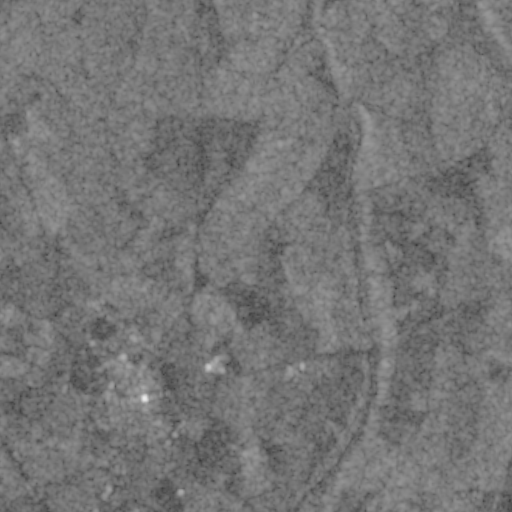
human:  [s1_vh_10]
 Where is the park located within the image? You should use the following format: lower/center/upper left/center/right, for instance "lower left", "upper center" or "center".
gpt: The park is located in the lower left of the image.
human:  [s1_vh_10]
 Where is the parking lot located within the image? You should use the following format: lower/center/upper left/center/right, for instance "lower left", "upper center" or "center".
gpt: The parking lot is located in the lower left of the image.
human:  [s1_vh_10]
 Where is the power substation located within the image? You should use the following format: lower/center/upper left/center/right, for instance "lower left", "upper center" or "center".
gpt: The power substation is located in the lower center of the image.
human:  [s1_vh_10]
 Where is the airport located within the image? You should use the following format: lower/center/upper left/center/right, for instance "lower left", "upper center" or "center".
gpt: There is no airport in the image.

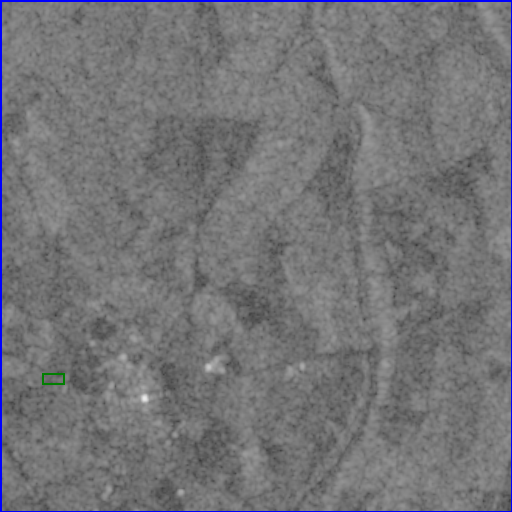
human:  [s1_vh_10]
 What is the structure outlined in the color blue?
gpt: The structure outlined in blue is a crop field.
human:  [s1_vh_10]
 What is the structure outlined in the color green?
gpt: The structure outlined in green is a park.
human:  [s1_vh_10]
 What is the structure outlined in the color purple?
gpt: There is no purple outline.